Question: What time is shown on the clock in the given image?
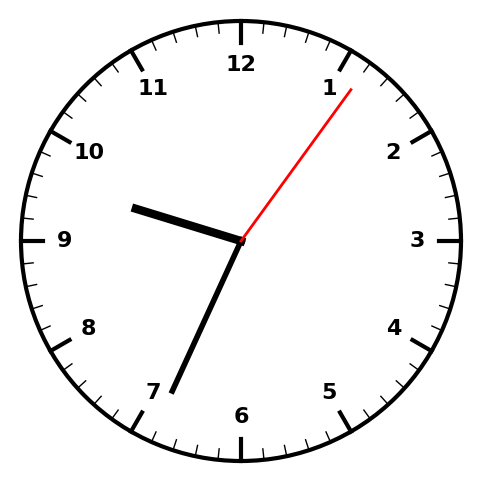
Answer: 09:34:06